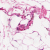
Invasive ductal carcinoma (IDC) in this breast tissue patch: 0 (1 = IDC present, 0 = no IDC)